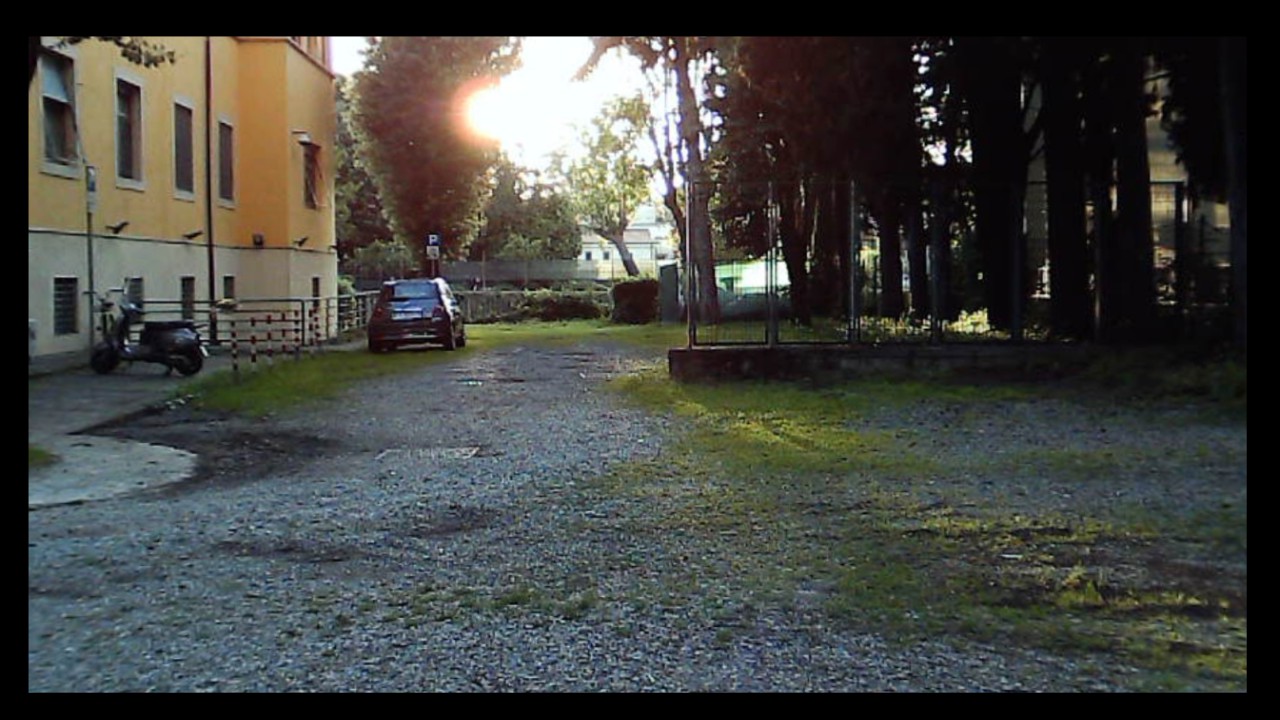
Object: DarwinFPV cineape20